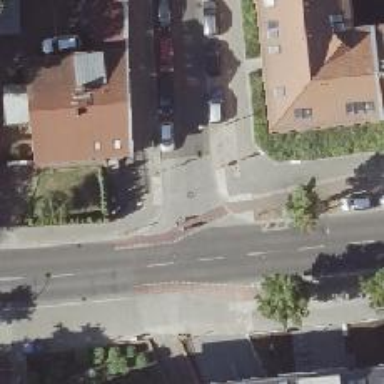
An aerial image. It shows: Unmarked road crossing.